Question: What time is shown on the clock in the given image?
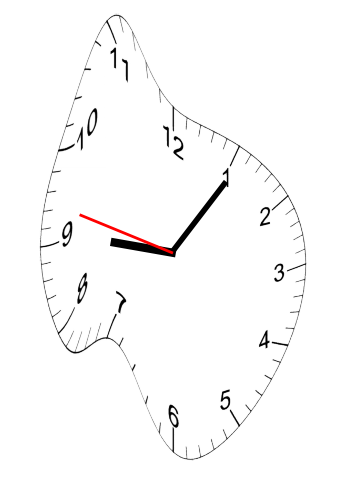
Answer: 09:05:47